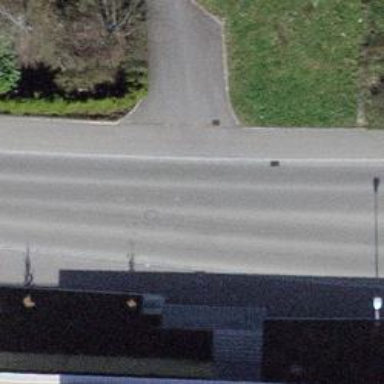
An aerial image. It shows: Asphalt parking aisle road.